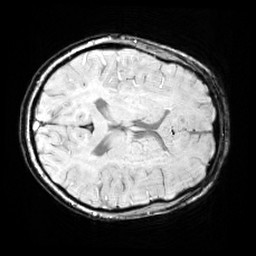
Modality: SWI
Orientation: axial
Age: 12
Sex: female
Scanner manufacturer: siemens
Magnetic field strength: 3 T
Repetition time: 0.027 s
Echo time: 0.02 s